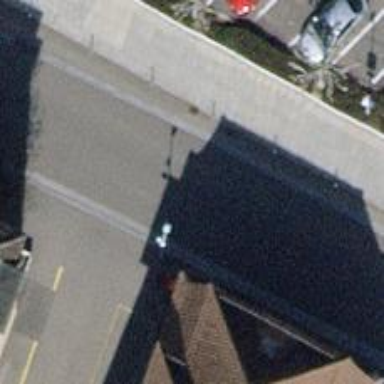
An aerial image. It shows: Tertiary road with sidewalks on both sides.